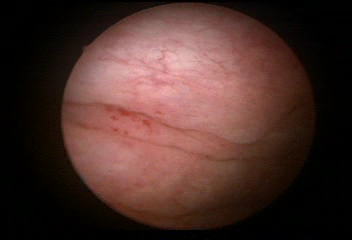
Modality: WLC
Class: Normal mucosa
Bladder cancer association: No